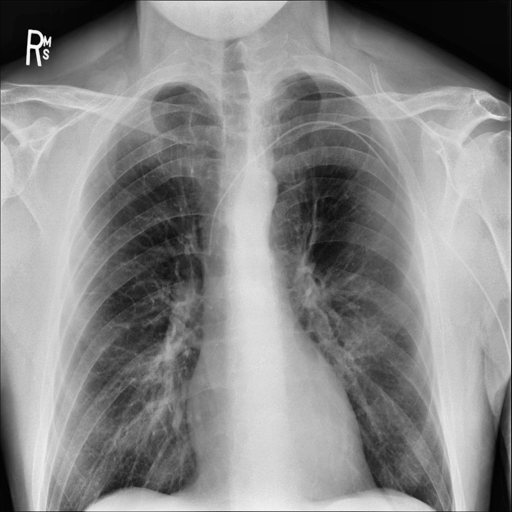
Finding: NORMAL